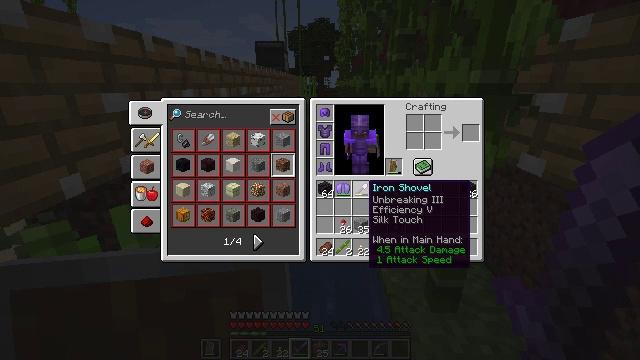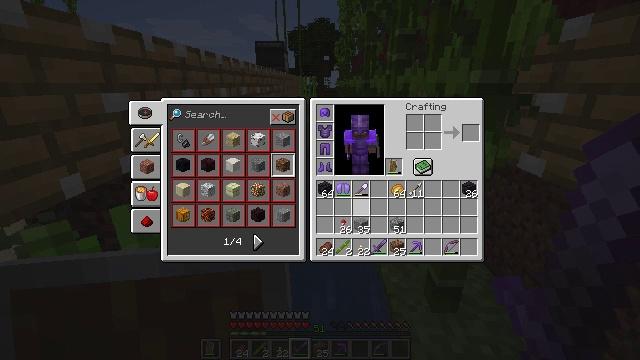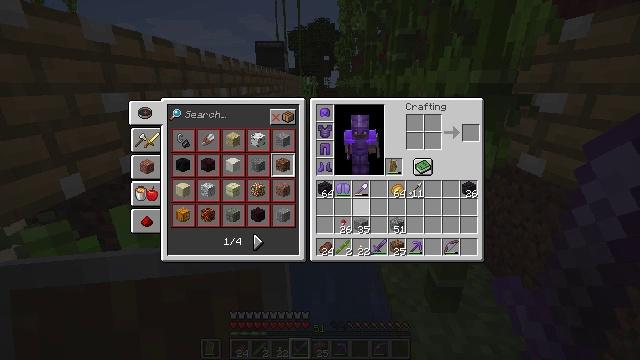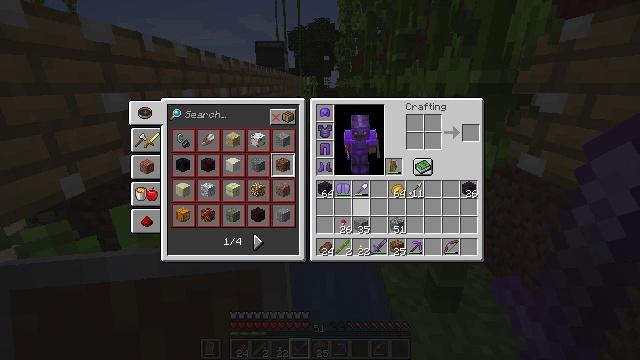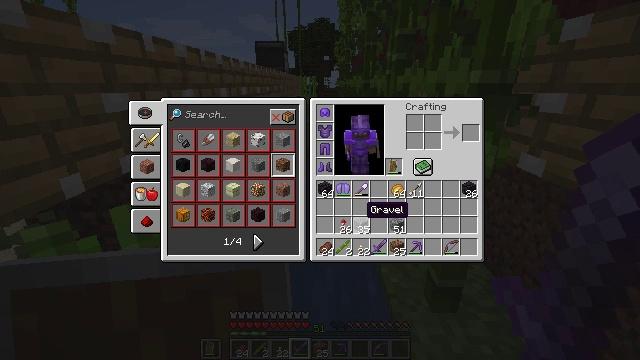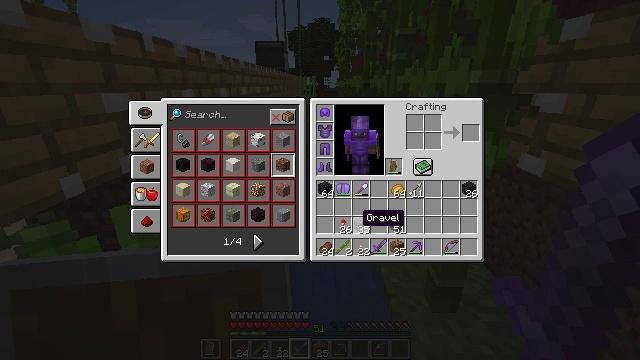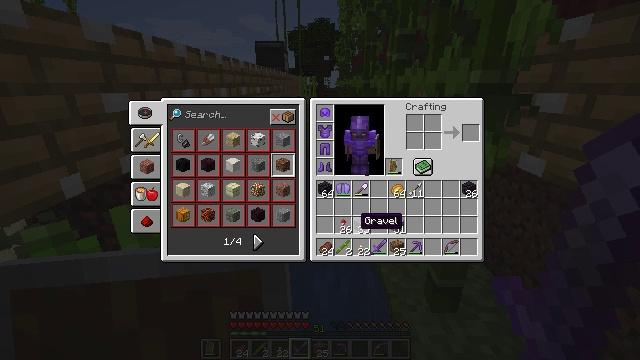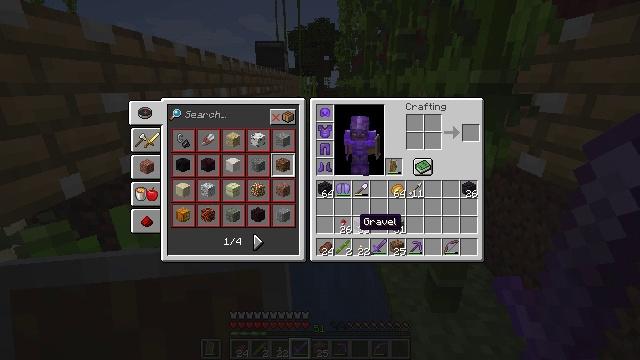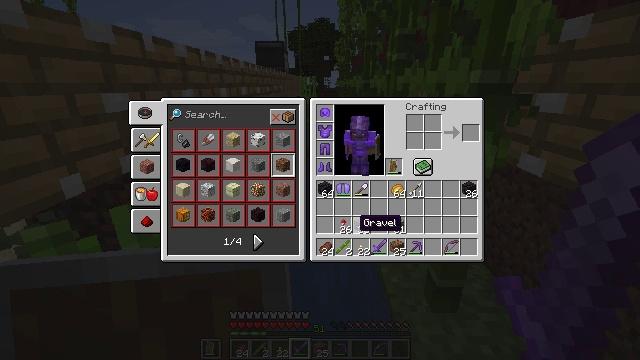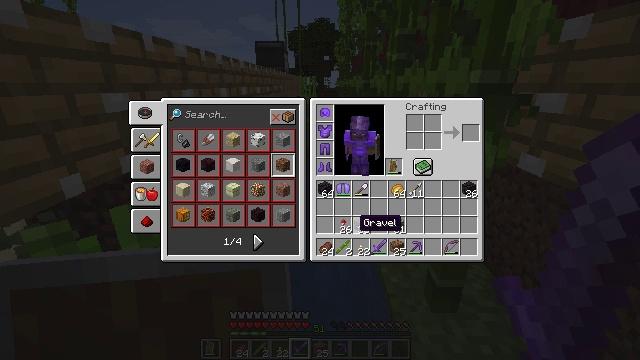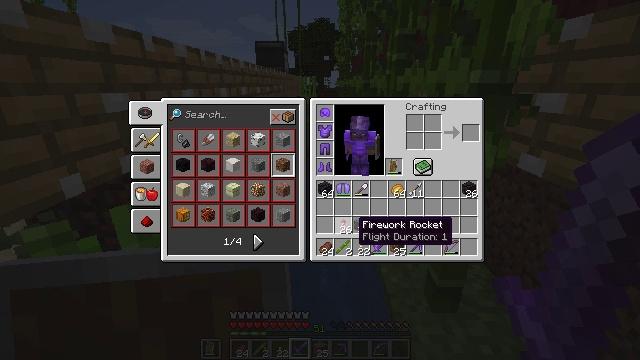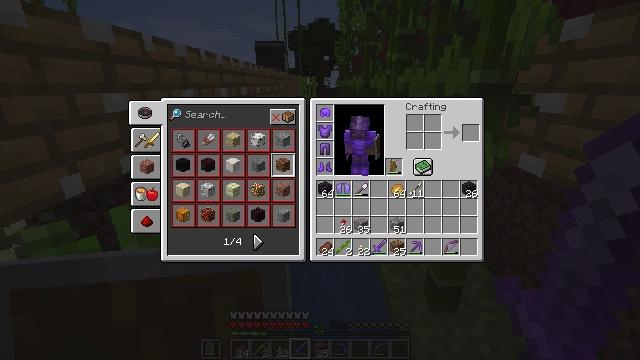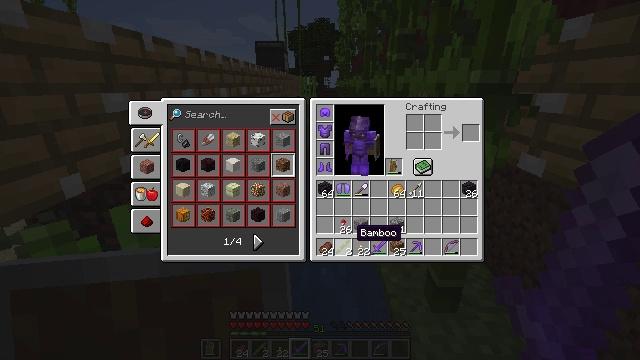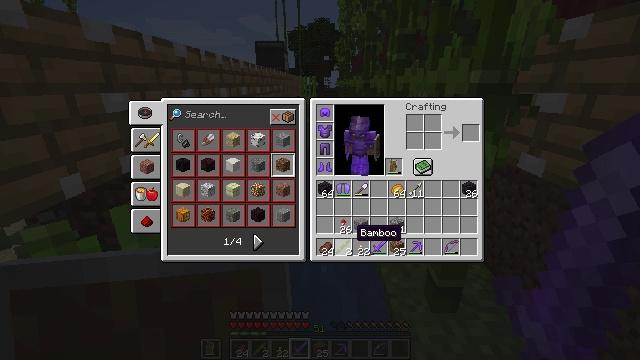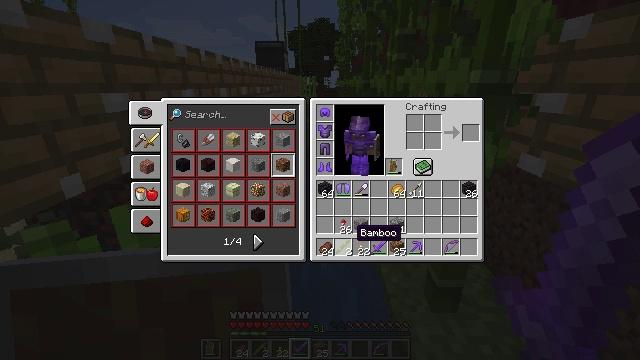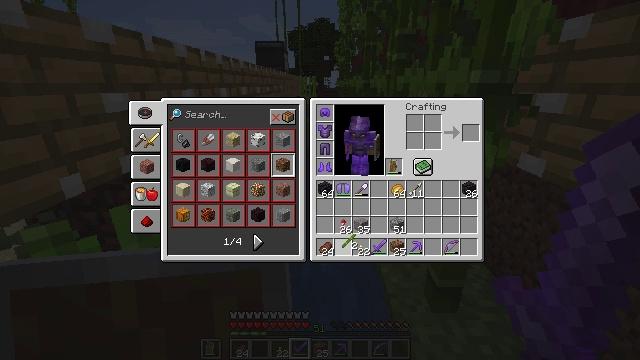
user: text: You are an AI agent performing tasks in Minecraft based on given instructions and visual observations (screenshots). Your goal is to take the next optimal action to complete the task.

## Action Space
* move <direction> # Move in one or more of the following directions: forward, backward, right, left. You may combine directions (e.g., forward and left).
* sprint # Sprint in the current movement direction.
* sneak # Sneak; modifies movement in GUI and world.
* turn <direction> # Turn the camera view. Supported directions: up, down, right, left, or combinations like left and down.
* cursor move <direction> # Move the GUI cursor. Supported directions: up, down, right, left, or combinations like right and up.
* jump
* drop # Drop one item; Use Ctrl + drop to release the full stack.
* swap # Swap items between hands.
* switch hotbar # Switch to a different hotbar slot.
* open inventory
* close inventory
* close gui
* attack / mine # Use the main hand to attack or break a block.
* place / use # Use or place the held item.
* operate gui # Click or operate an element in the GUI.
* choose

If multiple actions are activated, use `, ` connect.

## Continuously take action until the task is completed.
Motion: motion action
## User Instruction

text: Drop a bamboo.
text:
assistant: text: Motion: no_op
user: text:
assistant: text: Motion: no_op
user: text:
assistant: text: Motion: no_op
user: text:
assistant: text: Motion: turn down
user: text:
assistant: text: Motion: turn down
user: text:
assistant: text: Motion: no_op
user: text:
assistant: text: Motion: no_op
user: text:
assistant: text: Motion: no_op
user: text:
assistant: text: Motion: no_op
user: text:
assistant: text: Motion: no_op
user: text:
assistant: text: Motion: no_op
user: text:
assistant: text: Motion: no_op
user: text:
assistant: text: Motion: no_op
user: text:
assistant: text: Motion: no_op
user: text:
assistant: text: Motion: attack / mine
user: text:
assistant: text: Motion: attack / mine
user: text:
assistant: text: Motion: no_op
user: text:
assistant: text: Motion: turn up
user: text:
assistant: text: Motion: turn up
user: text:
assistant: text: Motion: turn right and up
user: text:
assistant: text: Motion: turn up
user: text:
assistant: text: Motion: turn up
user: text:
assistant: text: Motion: turn up
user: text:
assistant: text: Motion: no_op
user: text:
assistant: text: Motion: no_op
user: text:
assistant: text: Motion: attack / mine
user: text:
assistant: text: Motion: attack / mine
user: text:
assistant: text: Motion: attack / mine
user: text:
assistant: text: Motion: no_op
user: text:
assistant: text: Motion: no_op